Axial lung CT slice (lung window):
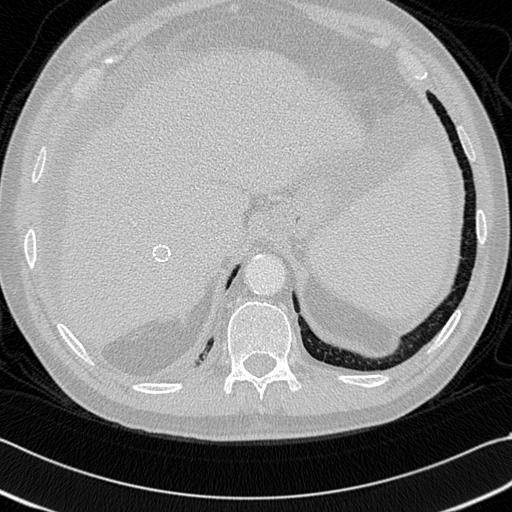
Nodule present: no